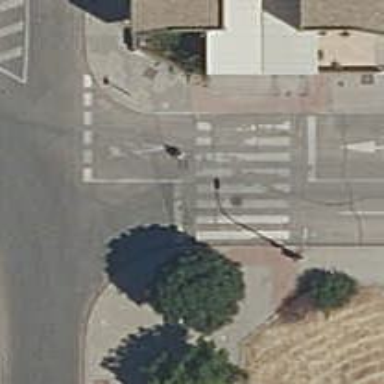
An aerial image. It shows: Uncontrolled road crossing.